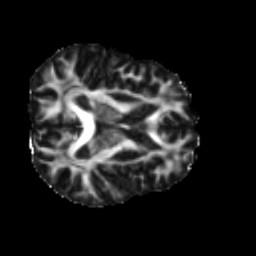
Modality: FA
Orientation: axial
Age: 28
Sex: male
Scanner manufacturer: ge
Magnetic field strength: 3 T
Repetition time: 7.8 s
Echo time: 0.0608 s